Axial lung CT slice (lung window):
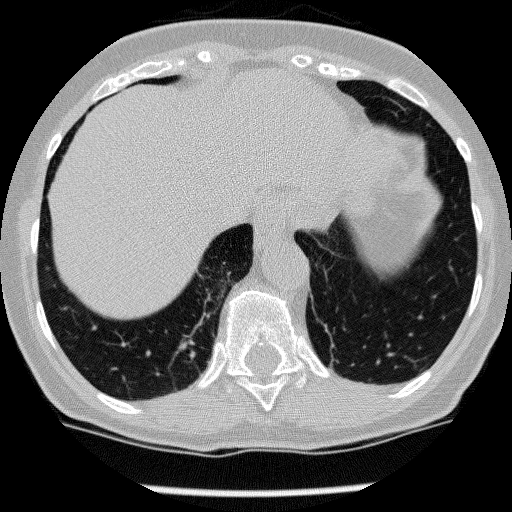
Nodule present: no